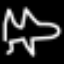
Label: airplane